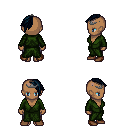
a pixel art fantasy rpg character, female body template, human, dark skin, green robe, metal pants, raven long mohawk hairstyle, iron tiara, brown shoes, four views (front, back, left, right), 2x2 character sprite sheet, small pixel art, hard edges, no anti-aliasing